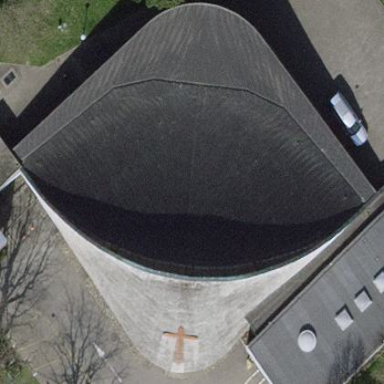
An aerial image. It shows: Church which is place of worship.